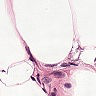
Metastatic tissue present: no